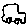
Label: car